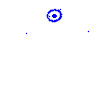
Particle: kaon